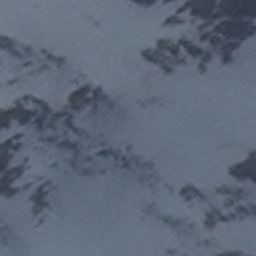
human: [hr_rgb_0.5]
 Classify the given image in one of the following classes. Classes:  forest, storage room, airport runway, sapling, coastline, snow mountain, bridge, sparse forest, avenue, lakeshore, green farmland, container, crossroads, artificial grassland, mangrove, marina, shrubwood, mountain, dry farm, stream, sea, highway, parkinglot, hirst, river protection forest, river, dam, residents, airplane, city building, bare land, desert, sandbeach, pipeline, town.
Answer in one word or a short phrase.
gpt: snow mountain